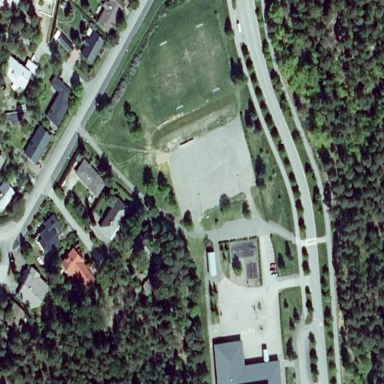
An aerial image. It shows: Soccer pitch for leisureland activities.